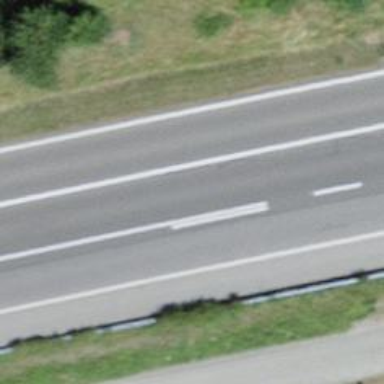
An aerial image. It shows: Trunk motorroad.